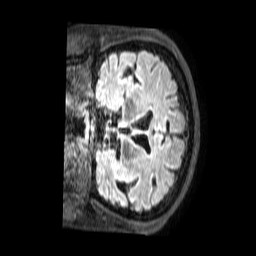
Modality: FLAIR
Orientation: coronal
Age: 47
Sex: female
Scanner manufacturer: philips
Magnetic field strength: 3 T
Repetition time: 4.8 s
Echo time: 0.2821 s